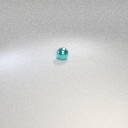
small cyan metal sphere